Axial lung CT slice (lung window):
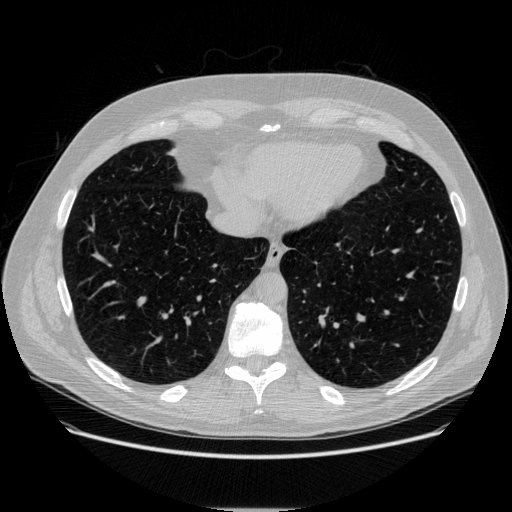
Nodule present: no